Field crop: maize
Growth stage: 1
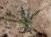
Species: salsola